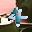
Label: 4